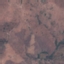
Label: HerbaceousVegetation